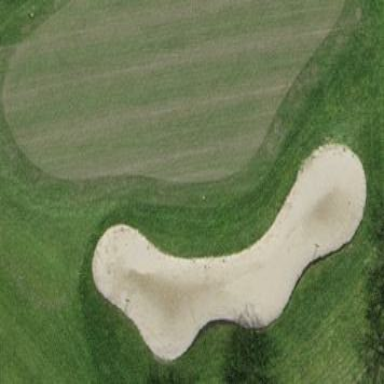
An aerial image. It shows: Golf bunker filled with sandy terrain.